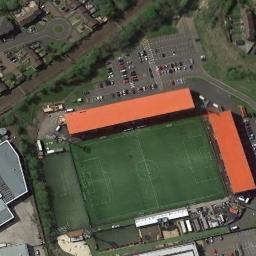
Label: stadium